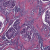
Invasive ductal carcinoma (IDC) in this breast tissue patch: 1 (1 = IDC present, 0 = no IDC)